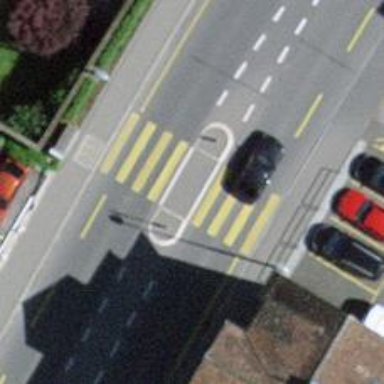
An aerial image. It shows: Zebra crossing with pedestrian island.